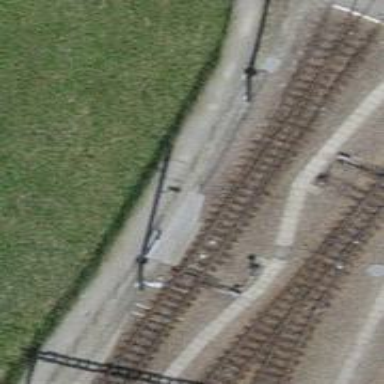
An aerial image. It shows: Railway switch.